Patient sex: M
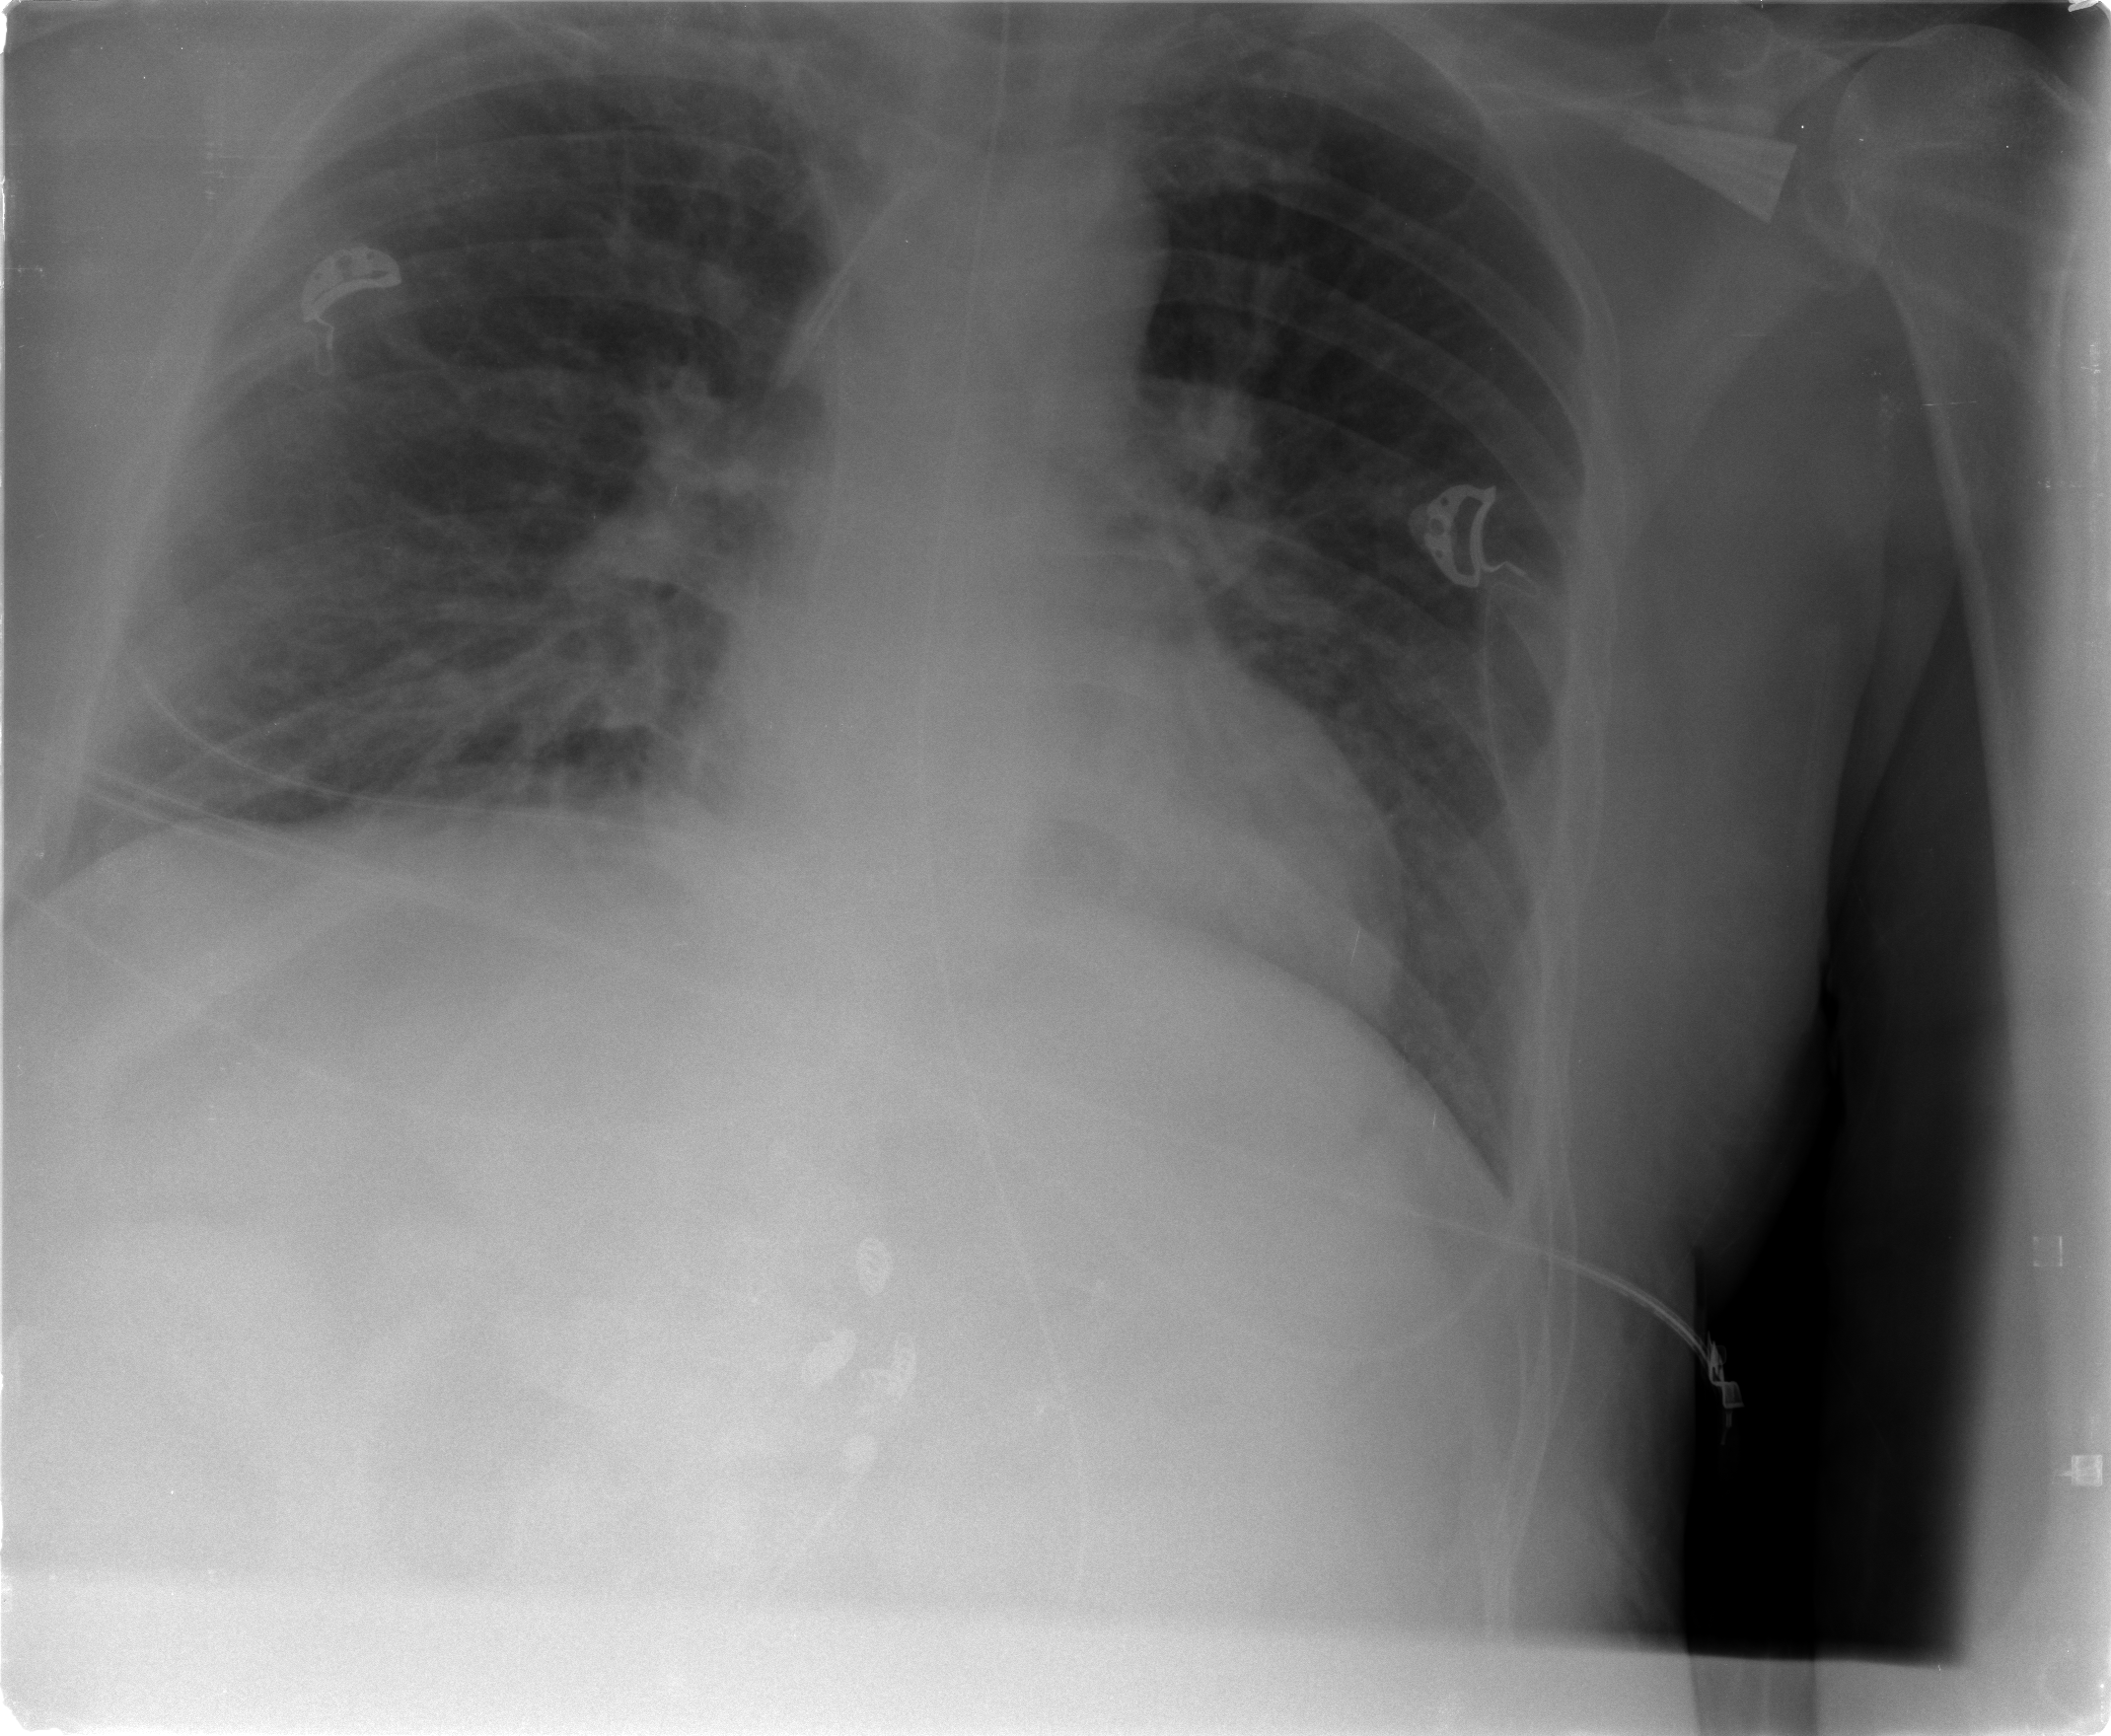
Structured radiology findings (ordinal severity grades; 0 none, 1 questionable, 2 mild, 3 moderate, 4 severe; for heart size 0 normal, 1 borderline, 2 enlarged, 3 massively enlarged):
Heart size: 0
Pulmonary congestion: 2
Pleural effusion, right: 0
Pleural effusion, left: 0
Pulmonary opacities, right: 2
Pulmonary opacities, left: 0
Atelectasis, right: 2
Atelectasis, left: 1